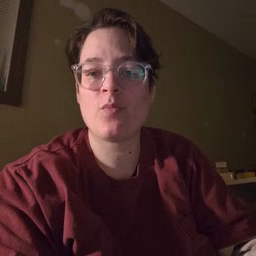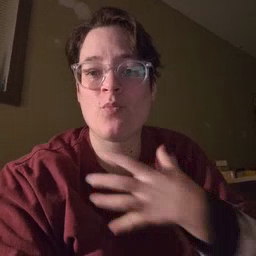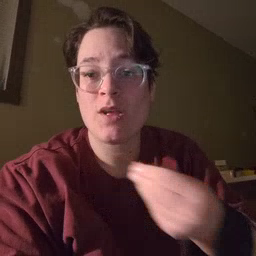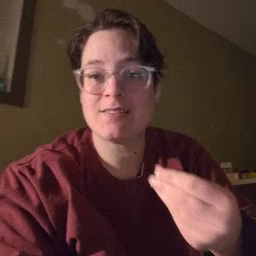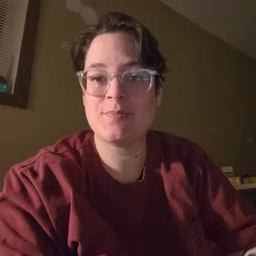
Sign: white